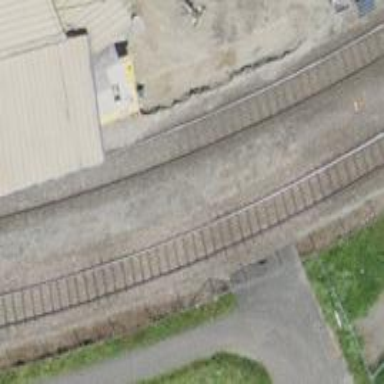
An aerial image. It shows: Single-track railway spur.